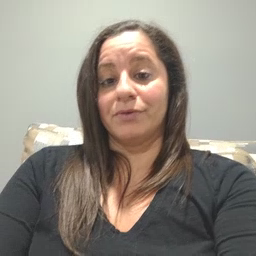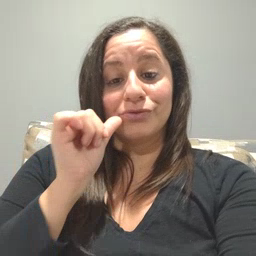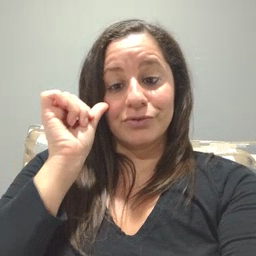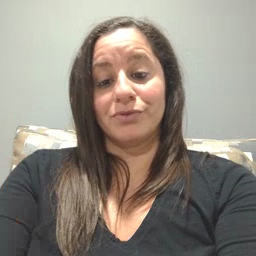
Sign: yesterday